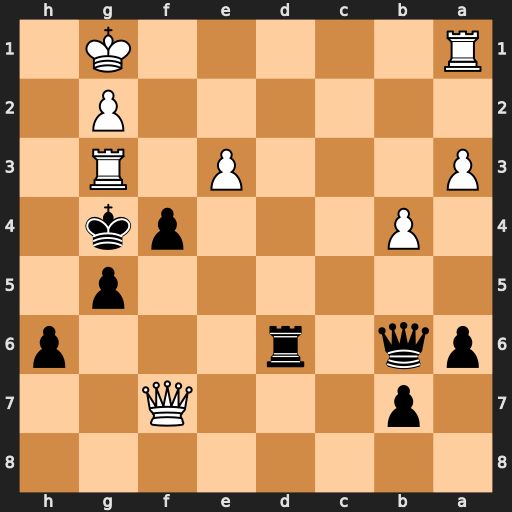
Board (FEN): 8/1p3Q2/pq1r3p/6p1/1P3pk1/P3P1R1/6P1/R5K1
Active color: b
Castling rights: -
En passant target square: -
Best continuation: Kxg3 Qh5 Qxe3+